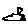
Label: bird